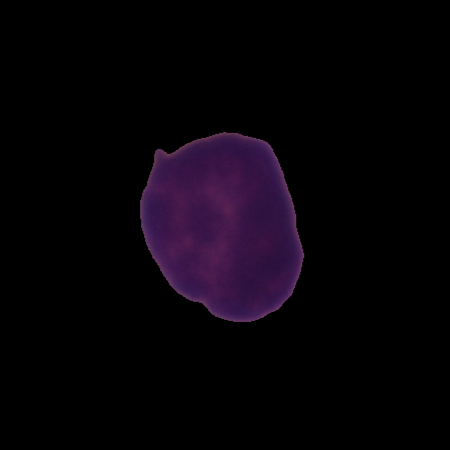
Label: healthy